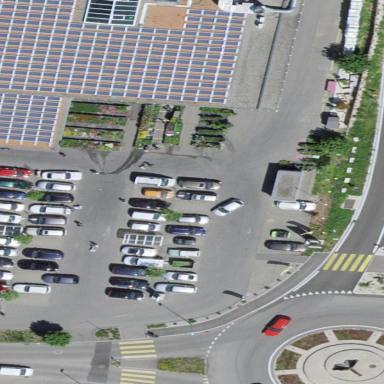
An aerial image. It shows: Street-side parking area.